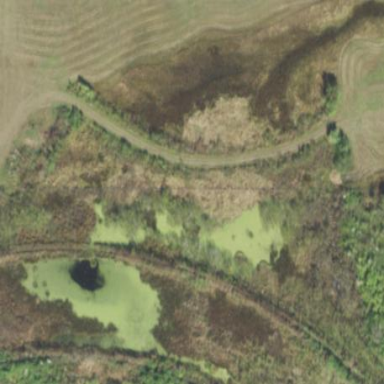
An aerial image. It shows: Marshy wetland area.